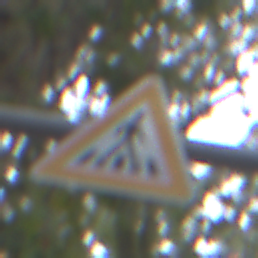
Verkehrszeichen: FussgaengerueberwegLinks
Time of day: MorningAfternoon
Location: Outdoor (Urban)
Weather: Overcast
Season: NotSpecified
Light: Natural